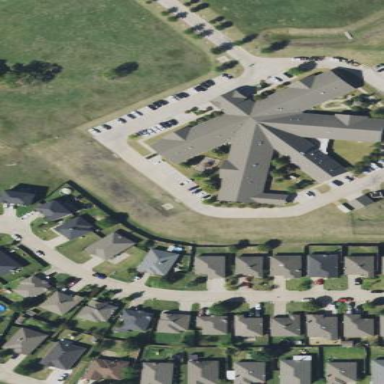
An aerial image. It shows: Nursing home building.